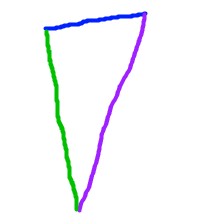
Shape: triangle